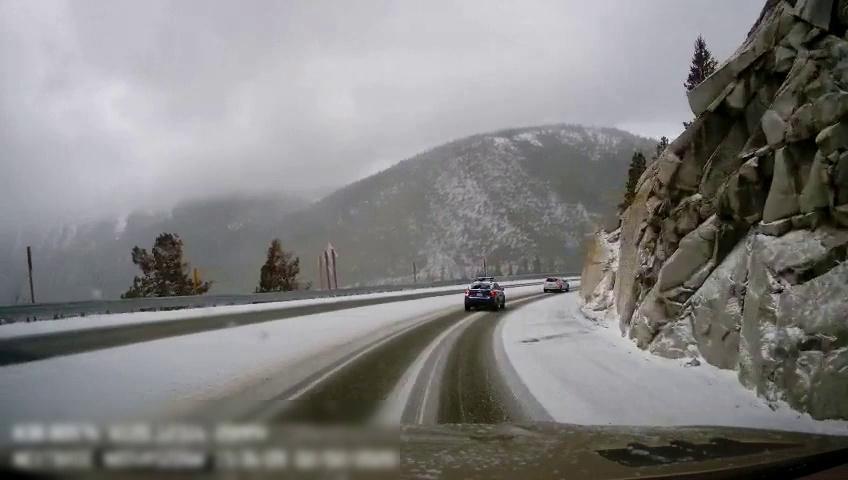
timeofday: Day
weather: Snowy
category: Drivable Space
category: Vehicles | Car
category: Vehicles | Car
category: Traffic | Signs